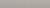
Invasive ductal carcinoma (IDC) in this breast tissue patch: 0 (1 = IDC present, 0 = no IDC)